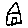
Label: house